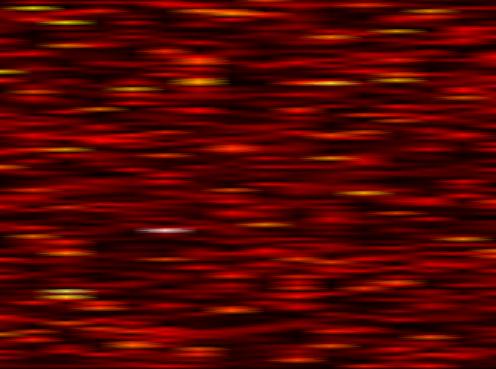
Label: WOLA